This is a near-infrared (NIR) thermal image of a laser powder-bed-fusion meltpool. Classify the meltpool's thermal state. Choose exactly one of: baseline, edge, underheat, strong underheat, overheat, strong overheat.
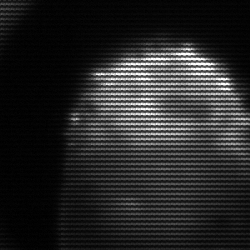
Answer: edge